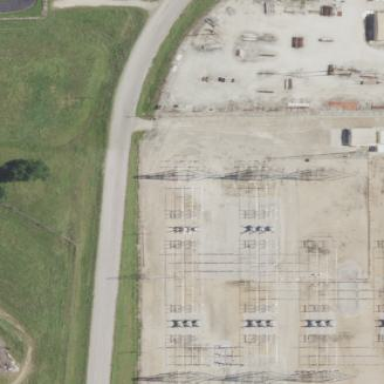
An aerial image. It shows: Outdoor substation at the transmission level.